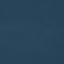
Label: SeaLake